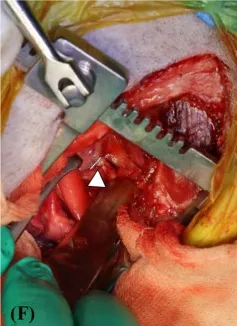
View at the time of surgical ligation of the shunting vessels. The white asterisk indicates the reflection of the esophagus on the malleable retractor (D-F).
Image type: medical_photograph (other_medical_photograph)